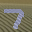
Label: 7